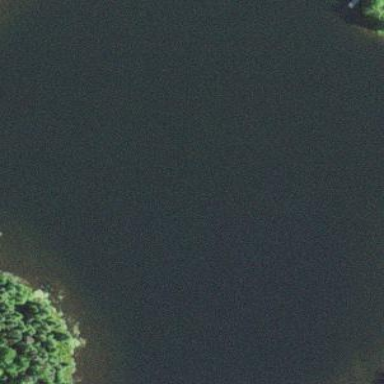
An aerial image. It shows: Serene lake.